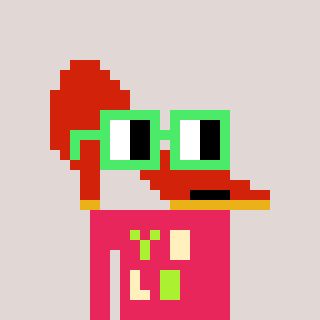
a pixel art character with square light green glasses, a highheel-shaped head and a redpinkish-colored body on a warm background